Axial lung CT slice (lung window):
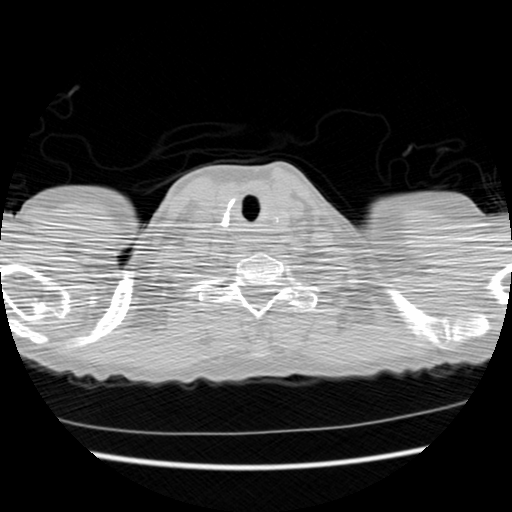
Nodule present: no